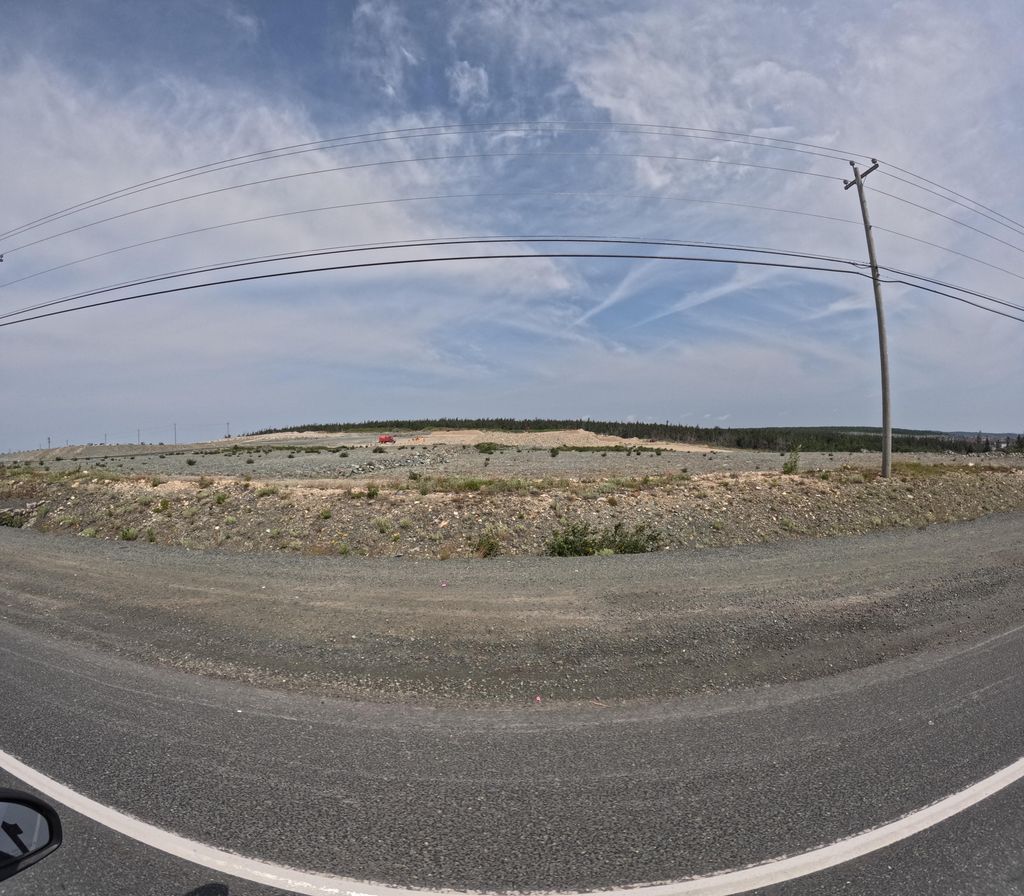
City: st_johns